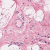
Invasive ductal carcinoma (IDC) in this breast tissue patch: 0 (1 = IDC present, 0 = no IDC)